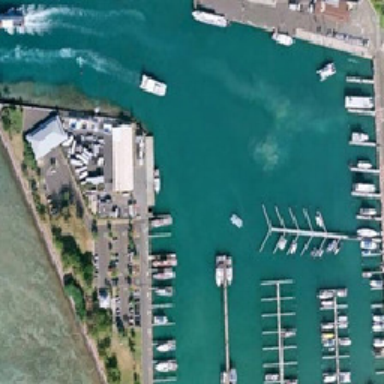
The speed boat sails pinoong port behind the spray of white sea .